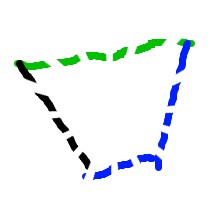
Shape: trapezoid